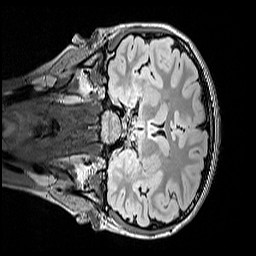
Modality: FLAIR
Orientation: coronal
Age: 11
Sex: female
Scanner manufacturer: siemens
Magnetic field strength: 3 T
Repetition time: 5 s
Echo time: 0.388 s